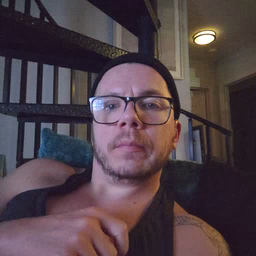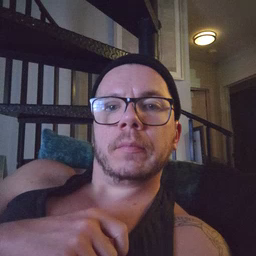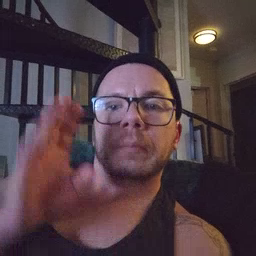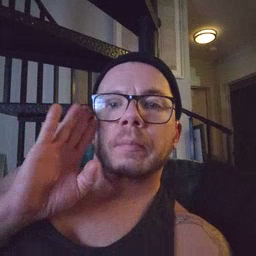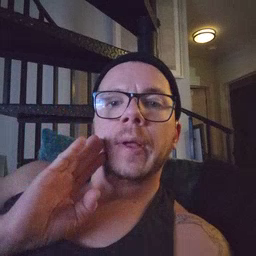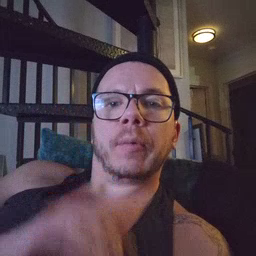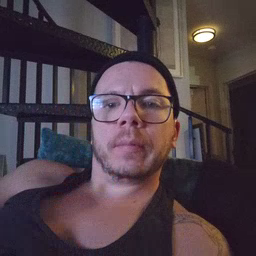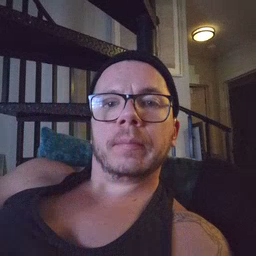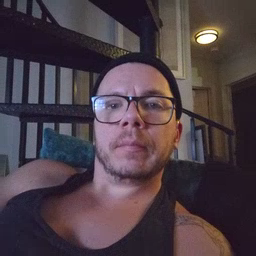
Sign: brown